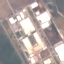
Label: Industrial